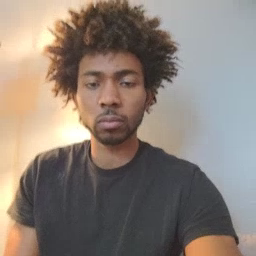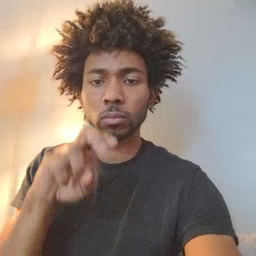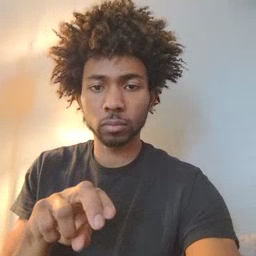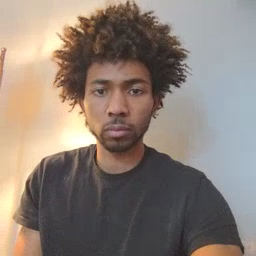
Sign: chair